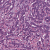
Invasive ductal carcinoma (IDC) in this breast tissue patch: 1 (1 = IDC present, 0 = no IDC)